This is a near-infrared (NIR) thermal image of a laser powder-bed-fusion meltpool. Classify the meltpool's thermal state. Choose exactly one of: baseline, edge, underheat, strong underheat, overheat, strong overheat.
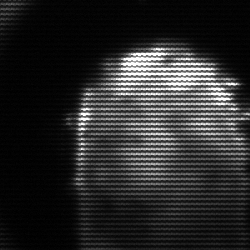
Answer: baseline